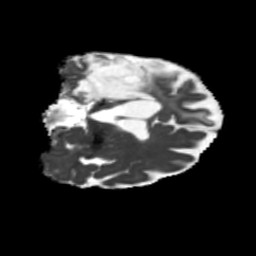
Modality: MD
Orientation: coronal
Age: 63
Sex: female
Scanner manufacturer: siemens
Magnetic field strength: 3 T
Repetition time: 5.25 s
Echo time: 0.08 s